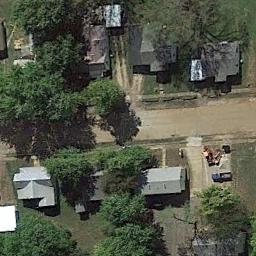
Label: medium_residential